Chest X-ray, PA view. Patient: 47 years old, sex M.
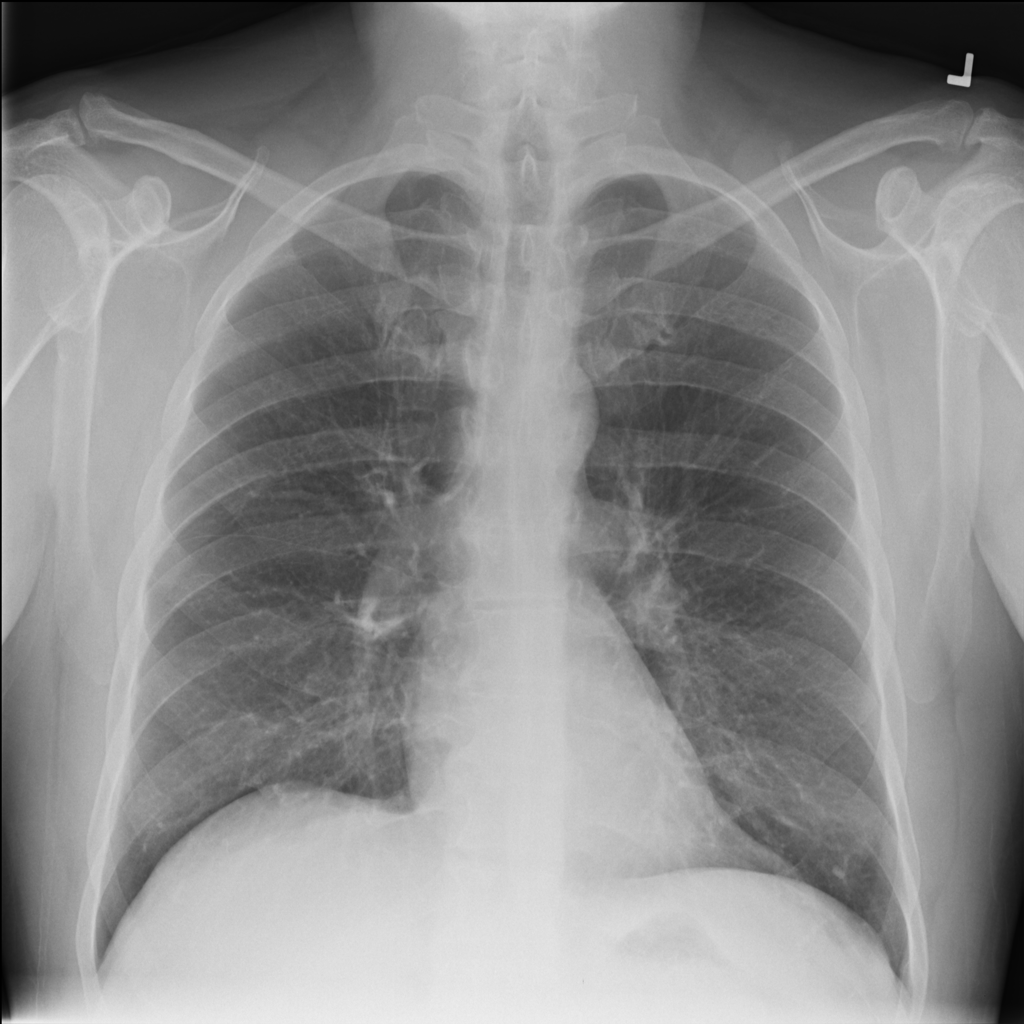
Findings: Infiltration